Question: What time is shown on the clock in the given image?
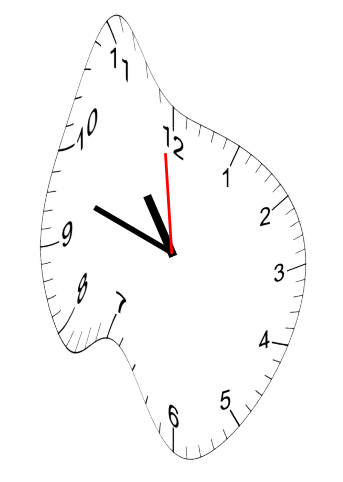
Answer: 10:47:59